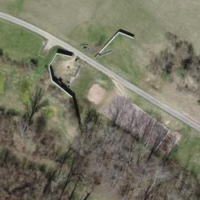
EUNIS habitat code: 44
Species observed at this site:
Gryllotalpa gryllotalpa
Phaneroptera falcata
Neotinea ustulata
Gomphocerippus rufus
Chorthippus biguttulus